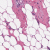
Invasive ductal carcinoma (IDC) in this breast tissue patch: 0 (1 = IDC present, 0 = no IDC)